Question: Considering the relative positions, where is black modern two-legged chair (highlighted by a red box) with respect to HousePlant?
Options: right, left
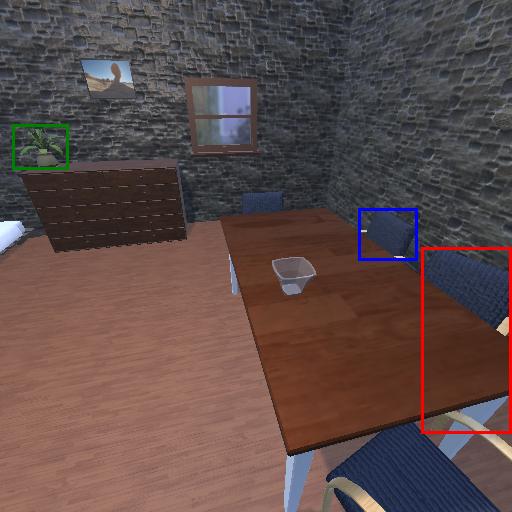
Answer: right